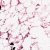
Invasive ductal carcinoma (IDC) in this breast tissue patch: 0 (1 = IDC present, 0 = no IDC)